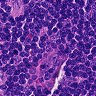
Metastatic tissue present: no